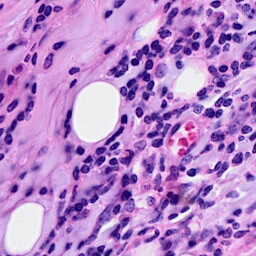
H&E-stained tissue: Breast